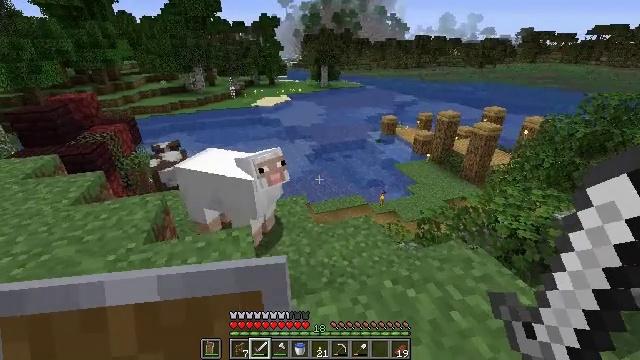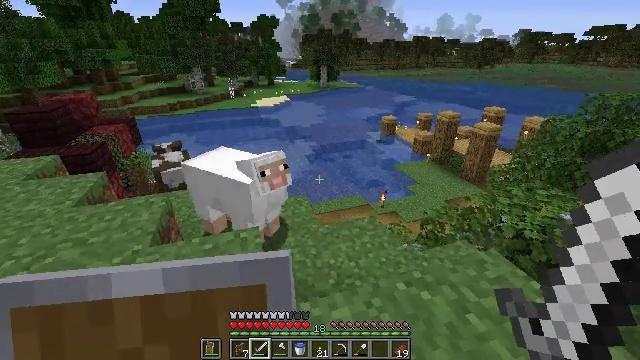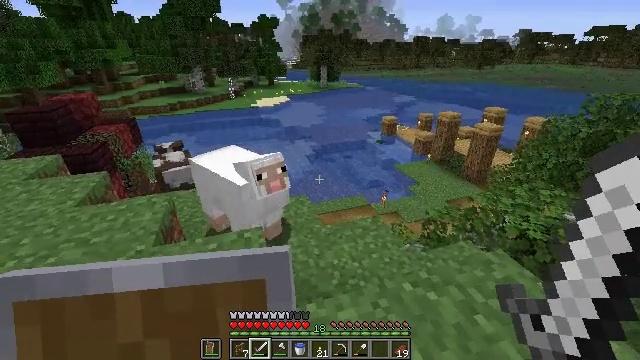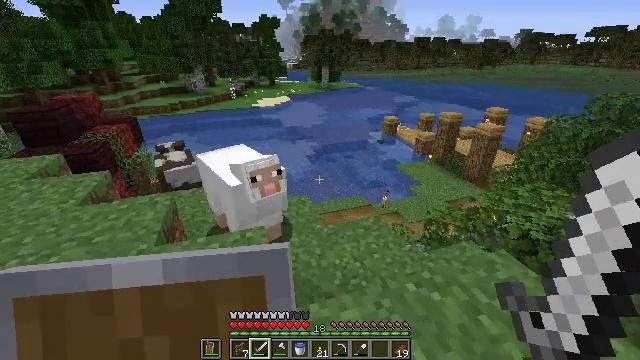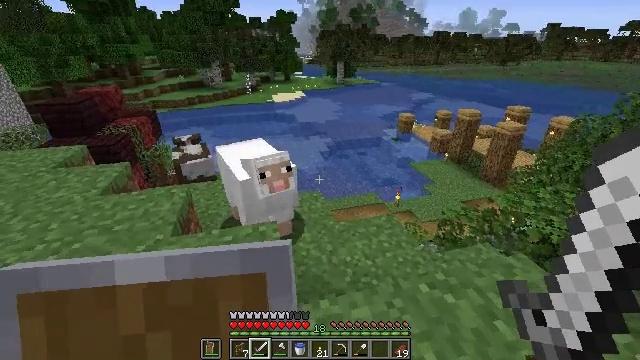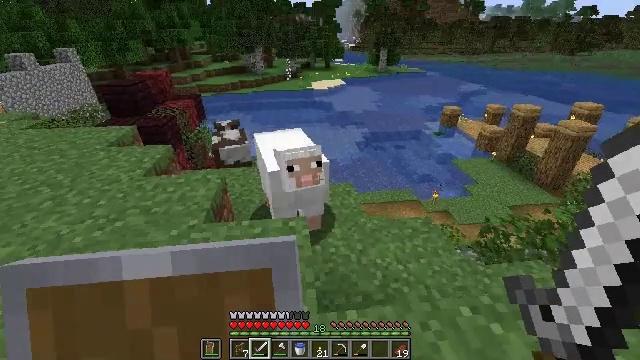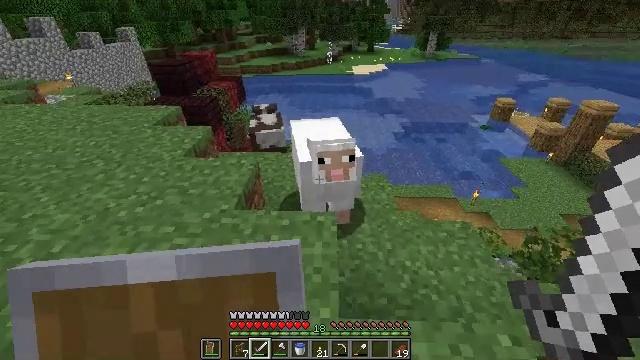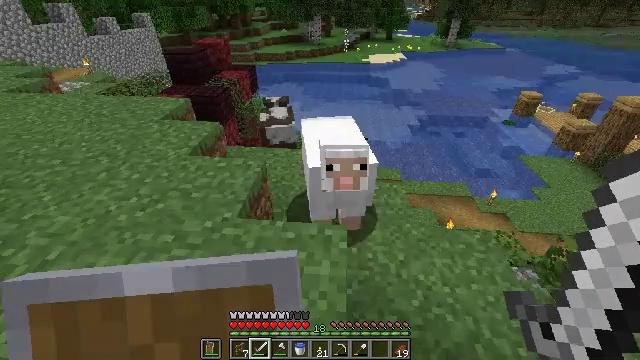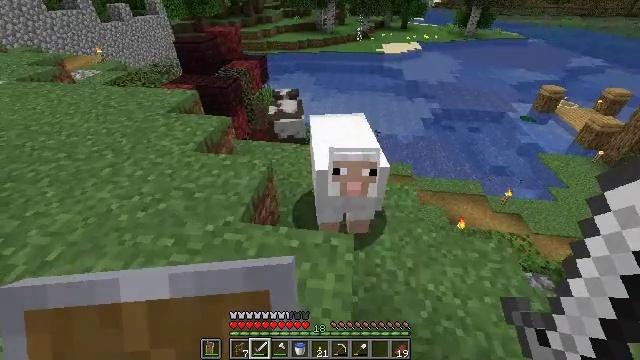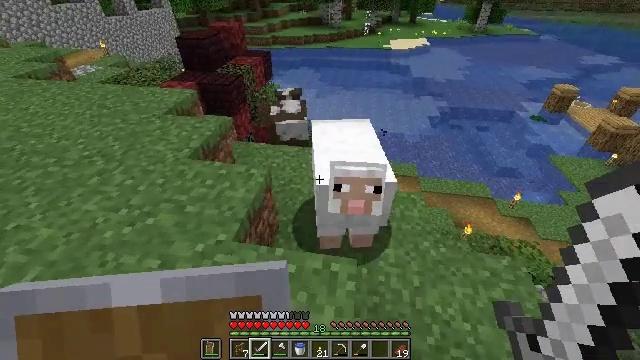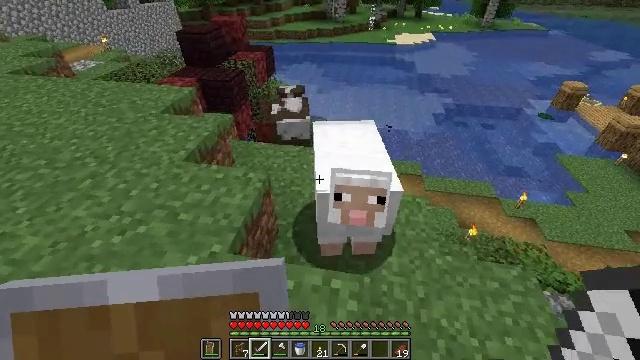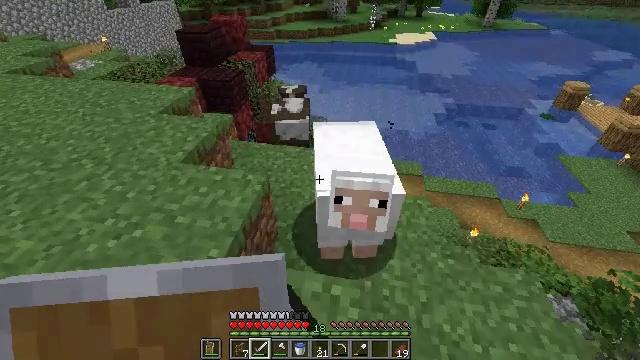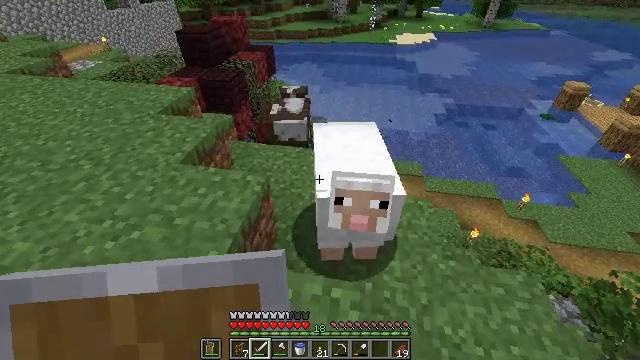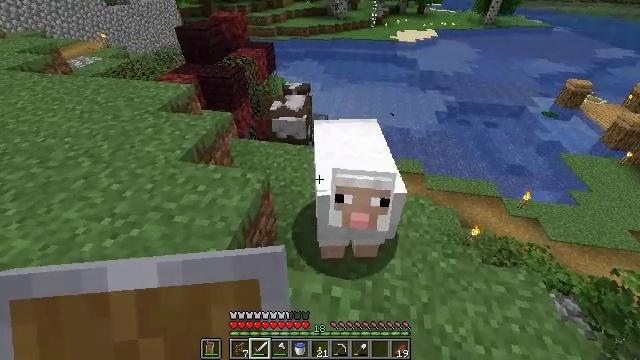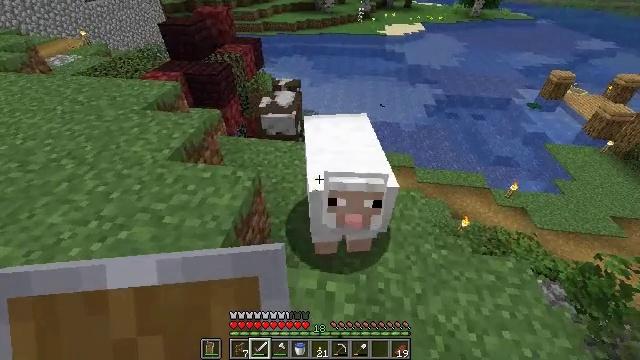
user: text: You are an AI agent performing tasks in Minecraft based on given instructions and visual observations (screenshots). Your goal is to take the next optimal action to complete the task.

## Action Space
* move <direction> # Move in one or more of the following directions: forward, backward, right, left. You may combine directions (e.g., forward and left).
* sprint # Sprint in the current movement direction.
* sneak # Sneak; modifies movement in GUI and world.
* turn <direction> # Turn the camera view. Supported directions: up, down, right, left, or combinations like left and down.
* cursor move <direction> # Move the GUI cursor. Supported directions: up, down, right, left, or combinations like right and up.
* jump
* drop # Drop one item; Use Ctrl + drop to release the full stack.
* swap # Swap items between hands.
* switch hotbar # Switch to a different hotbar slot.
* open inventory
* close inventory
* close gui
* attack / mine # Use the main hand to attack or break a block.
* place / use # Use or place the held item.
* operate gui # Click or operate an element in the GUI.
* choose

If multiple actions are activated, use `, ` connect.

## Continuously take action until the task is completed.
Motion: motion action
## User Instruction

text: Kill mobs.
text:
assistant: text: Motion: no_op
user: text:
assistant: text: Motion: no_op
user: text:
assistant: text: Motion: no_op
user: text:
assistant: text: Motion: move forward, turn left
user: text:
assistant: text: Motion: move forward, turn left and down
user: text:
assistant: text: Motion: move forward, turn left and down
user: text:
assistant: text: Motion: move forward, turn left and down
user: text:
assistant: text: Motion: move forward, turn left and down
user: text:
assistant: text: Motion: move forward, turn left
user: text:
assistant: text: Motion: turn down, attack / mine
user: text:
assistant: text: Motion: attack / mine
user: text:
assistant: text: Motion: attack / mine
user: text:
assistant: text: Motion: attack / mine
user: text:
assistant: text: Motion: turn right
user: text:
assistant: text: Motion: no_op